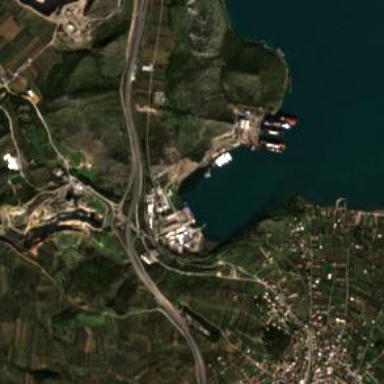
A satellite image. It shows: Industrial area used as shipyard.